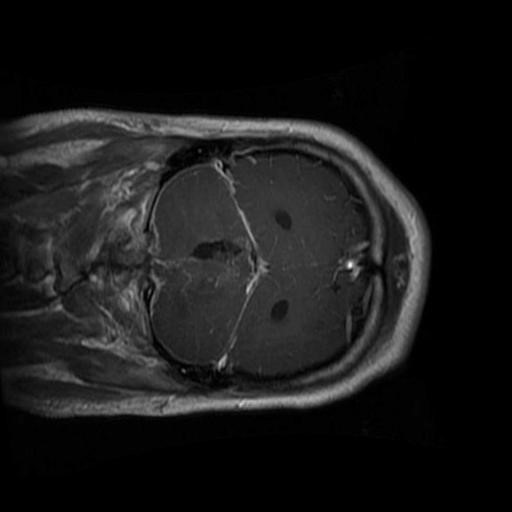
Label: brain_glioma